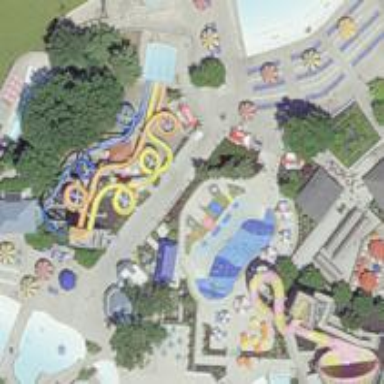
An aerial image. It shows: Water slide attraction.